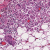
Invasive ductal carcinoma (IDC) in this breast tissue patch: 0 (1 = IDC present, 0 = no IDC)